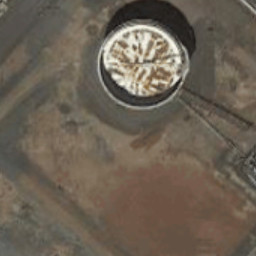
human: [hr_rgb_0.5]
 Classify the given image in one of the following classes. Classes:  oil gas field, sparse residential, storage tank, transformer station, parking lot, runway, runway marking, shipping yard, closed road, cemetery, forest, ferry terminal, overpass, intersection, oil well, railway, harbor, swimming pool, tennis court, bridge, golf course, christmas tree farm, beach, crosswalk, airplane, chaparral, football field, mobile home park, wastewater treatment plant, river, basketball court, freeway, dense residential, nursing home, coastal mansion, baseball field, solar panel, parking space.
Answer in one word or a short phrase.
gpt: storage tank